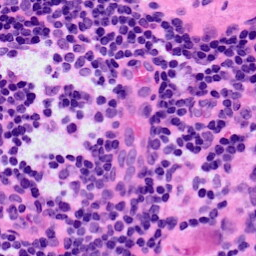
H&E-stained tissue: LymphNode